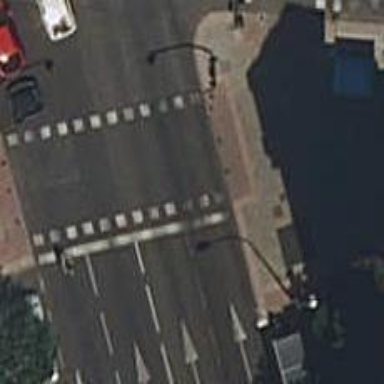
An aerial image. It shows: Traffic signals at road crossing.